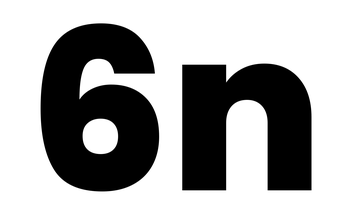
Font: Poppins-ExtraBold